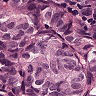
Metastatic tissue present: yes